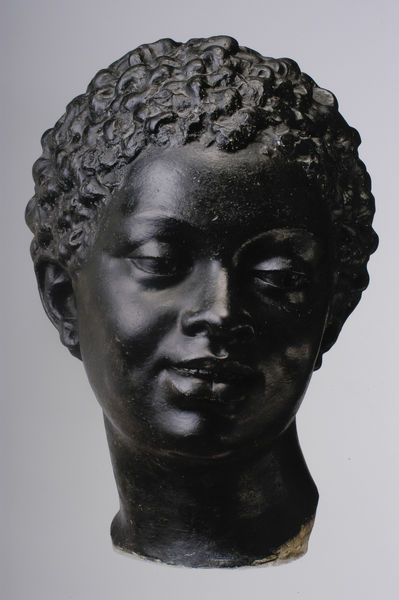
Titel: Kopf einer Negerin
Künstler: Jean-Antoine Houdon
Standort: Soissons
Institution: Musée Municipal Ancienne Abbaye Saint-Léger
Schlagwörter: dunkel, kopf, mann, schatten, weiß, frau, frisur, grau, haar, licht, marmor, mund, nase, ohr, schwarz, stirn, blick, jung, augen, gesicht, mensch, stein, bildnis, hals, portrait, porträt, auge, haare, kind, augenbrauen, frontal, kinn, lippe, lippen, locke, locken, löckchen, ohren, skulptur, lächeln, wangen, italien, backen, afrika, ausdruck, brauen, büste, glanz, glänzend, metall, bronze, glatt, plastik, poliert, rodin, edel, junge, wange, lächelnd, lider, foto, photographie, lachen, neger, knabe, oberfläche, jugend, lockig, kupfer, schwarzweiß, krause, augenlider, photo, fragment, jüngling, zähne, wangenknochen, afrikaner, schwarzer, kraus, kraushaar, moor, backe, bäckchen, mohr, naturalistisch, geöffnet, gips, guss, mamor, offener mund, bildhauer, leonardo, abguss, lid, geschwärzt, das neunzehnte jahrhundert, bronzebüste, tuff, niederschlagen, sinnig, se, in sich versunken, lächln, mund#, locken#gesicht